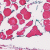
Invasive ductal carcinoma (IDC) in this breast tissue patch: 0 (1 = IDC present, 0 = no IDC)